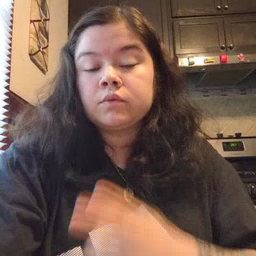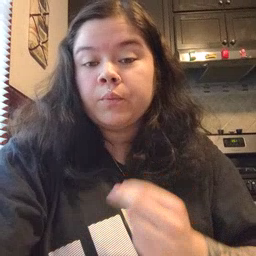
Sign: cute